Interaction volume radius: 10 \u00c5
Interaction volume height: 20 \u00c5
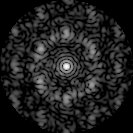
Disorder parameter: 0.6842